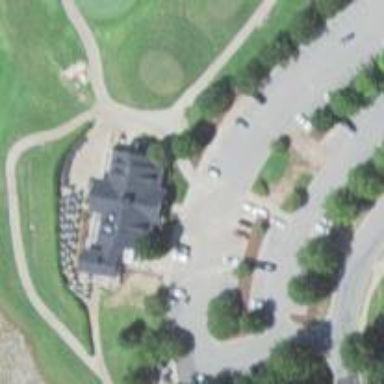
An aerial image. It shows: Path for both roads and golfers.